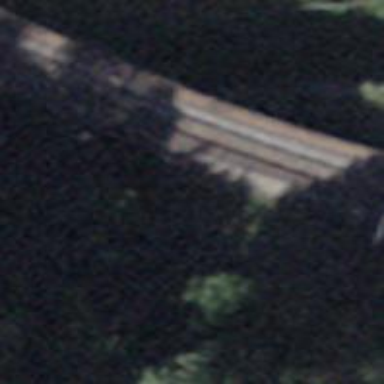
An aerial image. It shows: Narrow-gauge railway with single track. The railway is electrified with contact line.